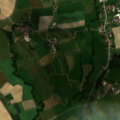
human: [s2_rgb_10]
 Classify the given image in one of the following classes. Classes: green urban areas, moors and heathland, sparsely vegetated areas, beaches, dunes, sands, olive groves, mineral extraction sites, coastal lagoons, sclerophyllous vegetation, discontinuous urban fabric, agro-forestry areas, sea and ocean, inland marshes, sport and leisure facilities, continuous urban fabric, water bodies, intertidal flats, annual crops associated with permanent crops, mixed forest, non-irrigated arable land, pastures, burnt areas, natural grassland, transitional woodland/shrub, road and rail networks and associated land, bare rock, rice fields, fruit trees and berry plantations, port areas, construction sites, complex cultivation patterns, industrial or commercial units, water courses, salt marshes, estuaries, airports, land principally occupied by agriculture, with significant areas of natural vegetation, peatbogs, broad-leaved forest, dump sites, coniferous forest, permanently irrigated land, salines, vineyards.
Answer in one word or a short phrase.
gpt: discontinuous urban fabric, non-irrigated arable land, pastures, land principally occupied by agriculture, with significant areas of natural vegetation, coniferous forest